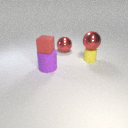
small yellow rubber cylinder to the right of large red metal sphere